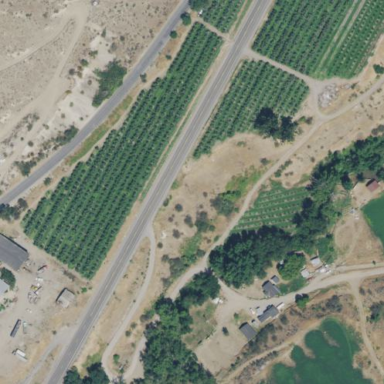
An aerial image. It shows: Orchard.